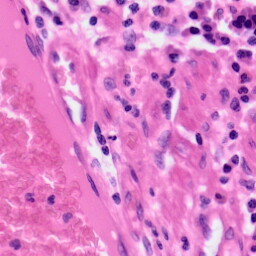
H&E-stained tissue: Colon